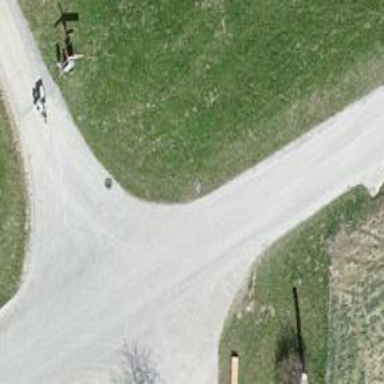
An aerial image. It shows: Emergency access point on the road.